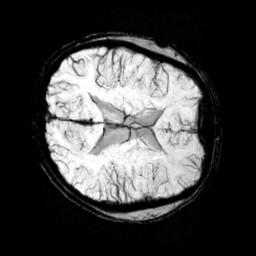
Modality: minIP
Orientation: axial
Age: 12
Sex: male
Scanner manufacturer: siemens
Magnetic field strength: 3 T
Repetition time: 0.027 s
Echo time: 0.02 s